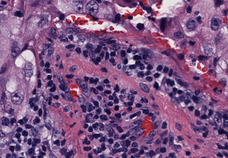
Tumor epithelial tissue: yes
Tumor-associated stroma tissue: yes
Normal tissue: no